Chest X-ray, AP view. Patient: 31 years old, sex M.
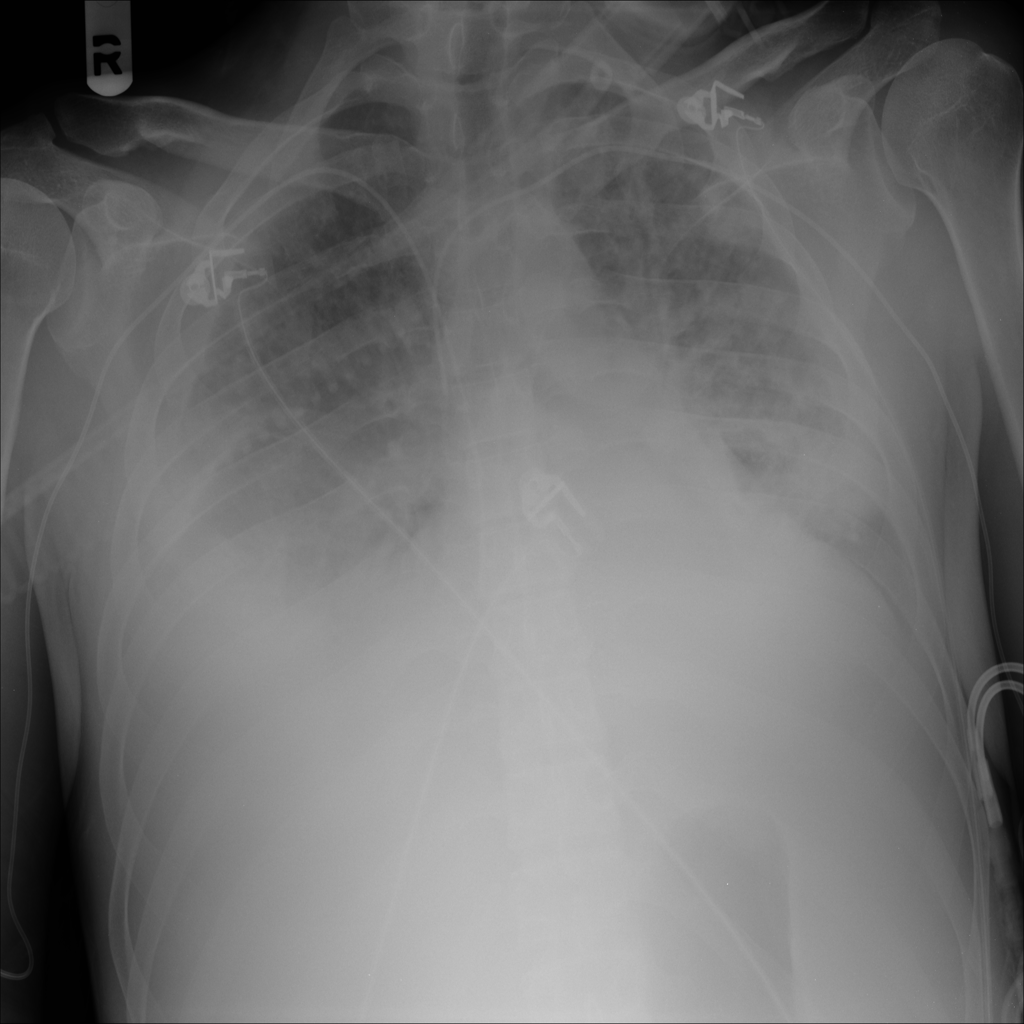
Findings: Consolidation, Effusion